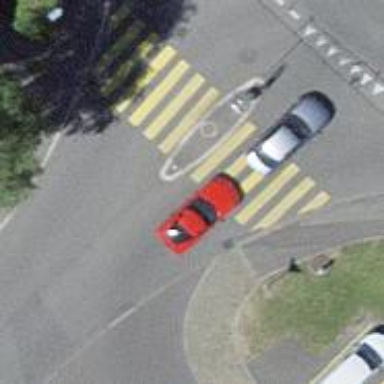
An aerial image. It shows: Uncontrolled zebra crossing with pedestrian island.